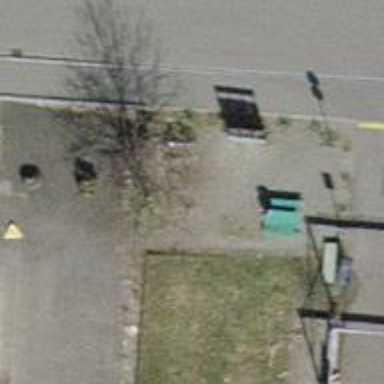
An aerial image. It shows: Bicycle parking area with stands.